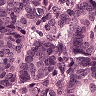
Metastatic tissue present: yes